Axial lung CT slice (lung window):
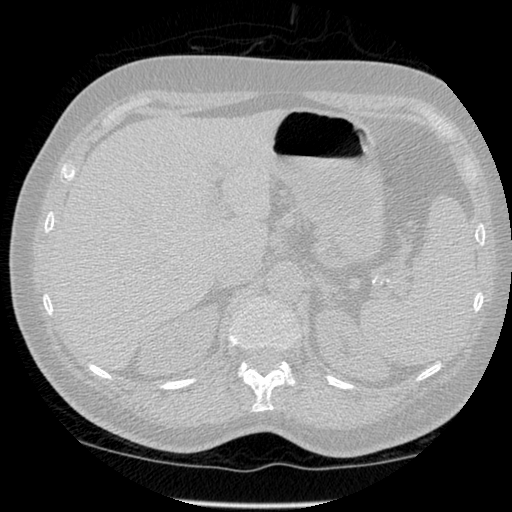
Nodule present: no